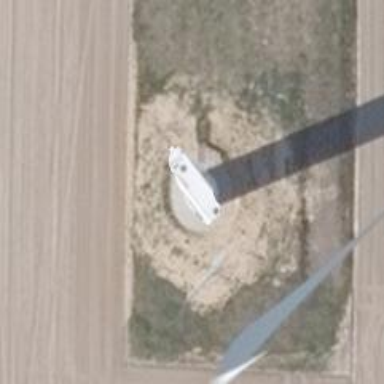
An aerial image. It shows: Wind-powered generator.